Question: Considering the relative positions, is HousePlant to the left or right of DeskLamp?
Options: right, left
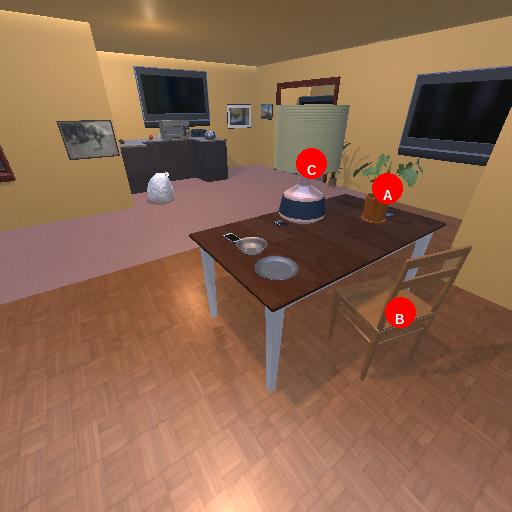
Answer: right